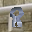
Label: 8